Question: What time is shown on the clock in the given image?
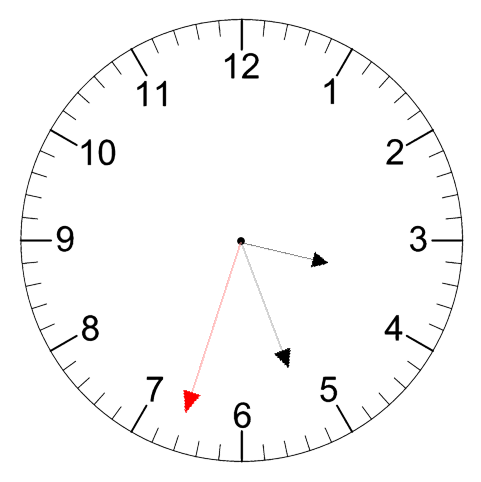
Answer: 03:26:33